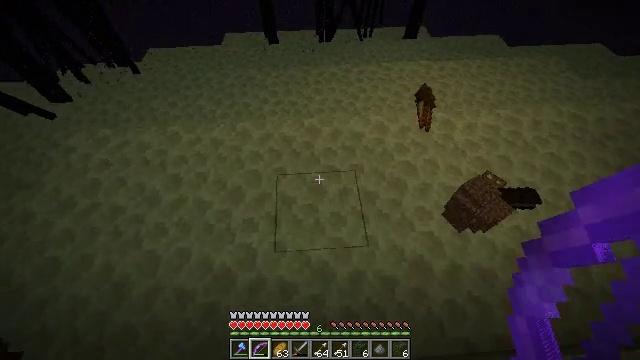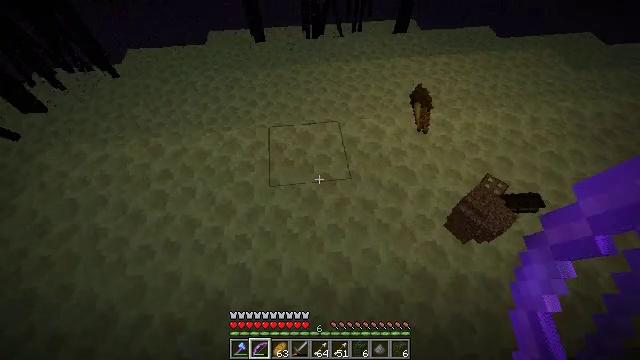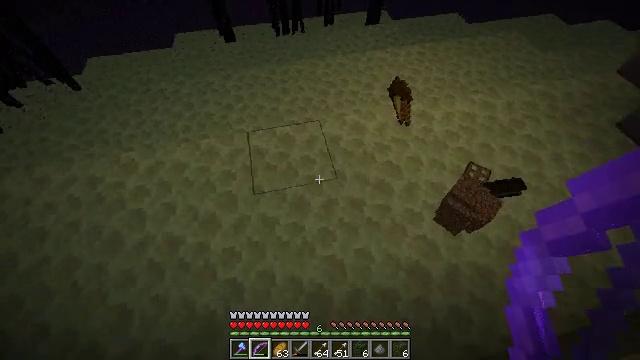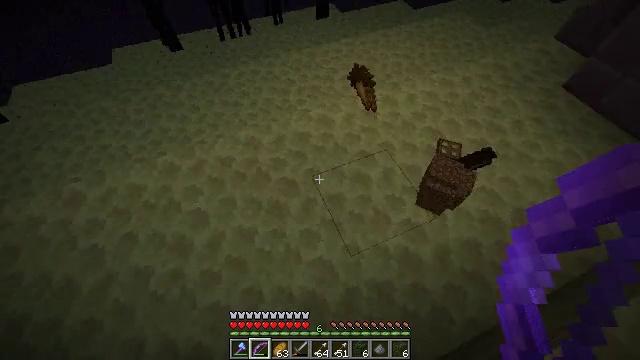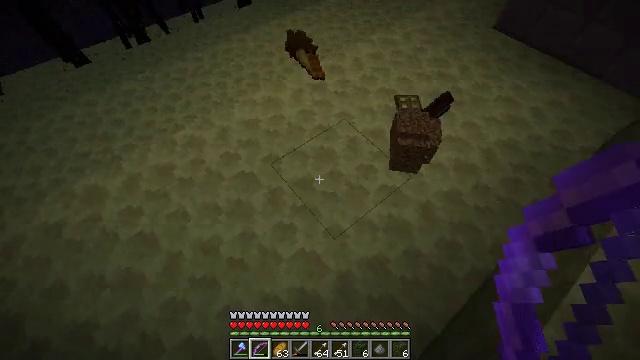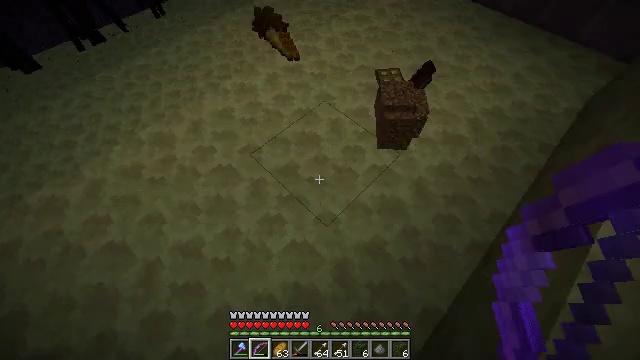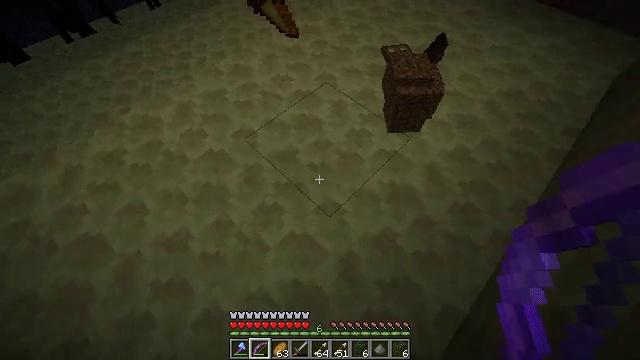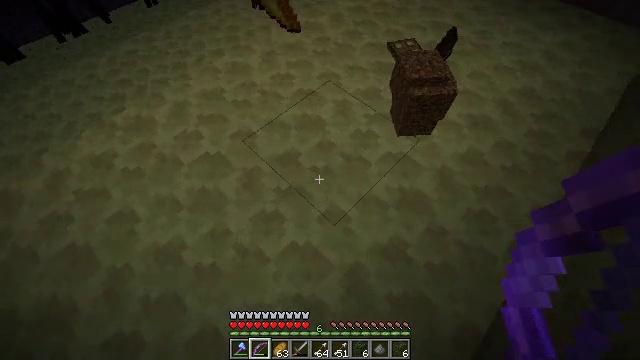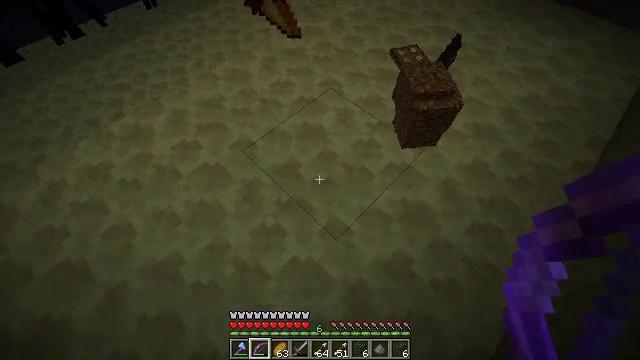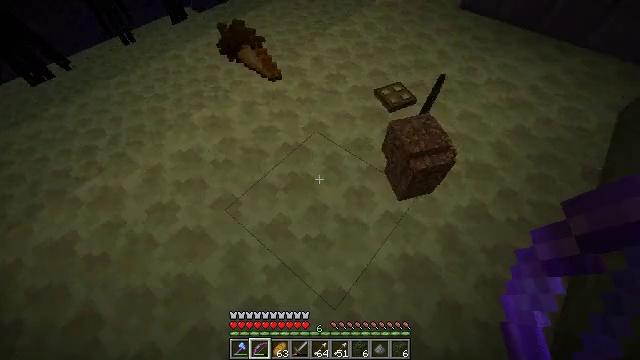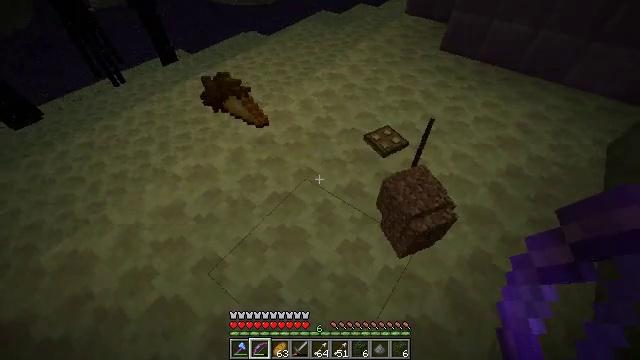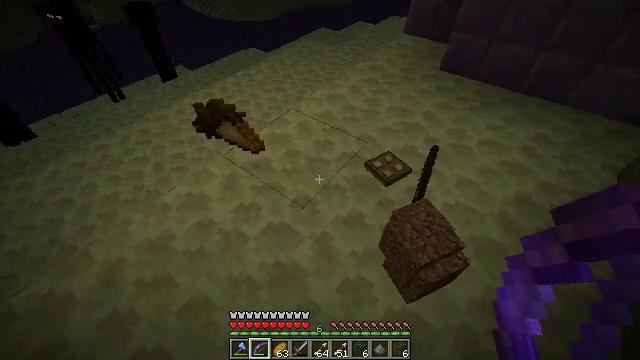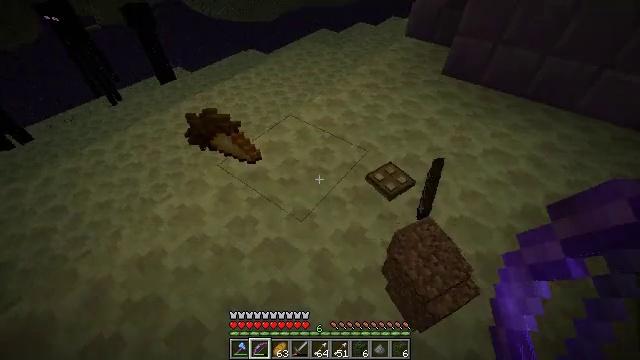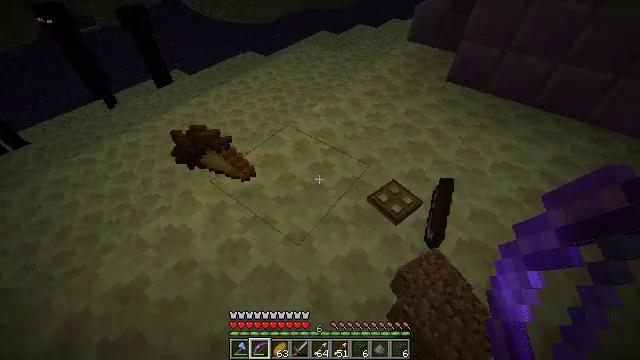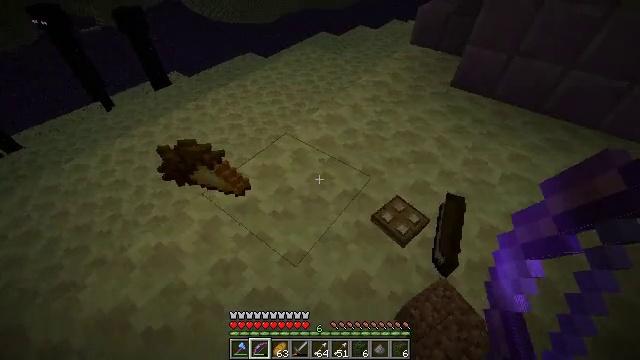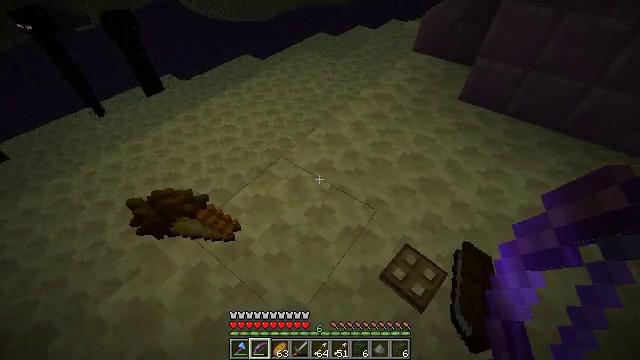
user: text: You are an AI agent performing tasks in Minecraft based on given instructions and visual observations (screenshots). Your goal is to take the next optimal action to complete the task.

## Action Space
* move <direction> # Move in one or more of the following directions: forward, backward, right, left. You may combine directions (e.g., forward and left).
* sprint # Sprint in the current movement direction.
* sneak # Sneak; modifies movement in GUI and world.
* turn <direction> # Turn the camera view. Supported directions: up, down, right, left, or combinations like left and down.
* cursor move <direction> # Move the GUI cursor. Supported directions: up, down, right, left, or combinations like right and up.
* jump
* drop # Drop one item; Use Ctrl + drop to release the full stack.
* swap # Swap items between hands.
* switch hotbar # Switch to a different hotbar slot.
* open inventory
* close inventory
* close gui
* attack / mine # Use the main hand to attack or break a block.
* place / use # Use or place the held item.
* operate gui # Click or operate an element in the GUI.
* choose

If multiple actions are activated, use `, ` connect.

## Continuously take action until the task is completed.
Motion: motion action
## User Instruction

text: Remove a mutton from the inventory.
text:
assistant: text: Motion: turn right
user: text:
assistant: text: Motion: turn right
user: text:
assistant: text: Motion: turn right
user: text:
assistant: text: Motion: turn right and down
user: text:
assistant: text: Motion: turn right and down
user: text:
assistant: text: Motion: no_op
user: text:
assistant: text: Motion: move forward
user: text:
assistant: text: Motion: move forward
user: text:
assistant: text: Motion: move forward, turn right and up
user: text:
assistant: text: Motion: move forward, turn right and up
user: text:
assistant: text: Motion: move forward, turn up
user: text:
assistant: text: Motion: move forward
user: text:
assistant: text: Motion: move forward
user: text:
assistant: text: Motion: move forward
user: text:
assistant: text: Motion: move forward
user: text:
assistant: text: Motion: move forward and move left, turn right and down
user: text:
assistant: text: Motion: move left, turn right
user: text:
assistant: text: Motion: move left, turn right and down
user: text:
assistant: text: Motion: turn right and down
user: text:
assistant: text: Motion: turn right
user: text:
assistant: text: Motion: turn right and up, open inventory
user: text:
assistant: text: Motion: open inventory
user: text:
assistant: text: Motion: open inventory
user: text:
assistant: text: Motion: no_op
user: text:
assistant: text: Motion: no_op
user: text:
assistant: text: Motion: cursor move right
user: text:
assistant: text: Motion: cursor move right
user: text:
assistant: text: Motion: no_op
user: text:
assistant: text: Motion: no_op
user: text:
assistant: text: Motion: no_op